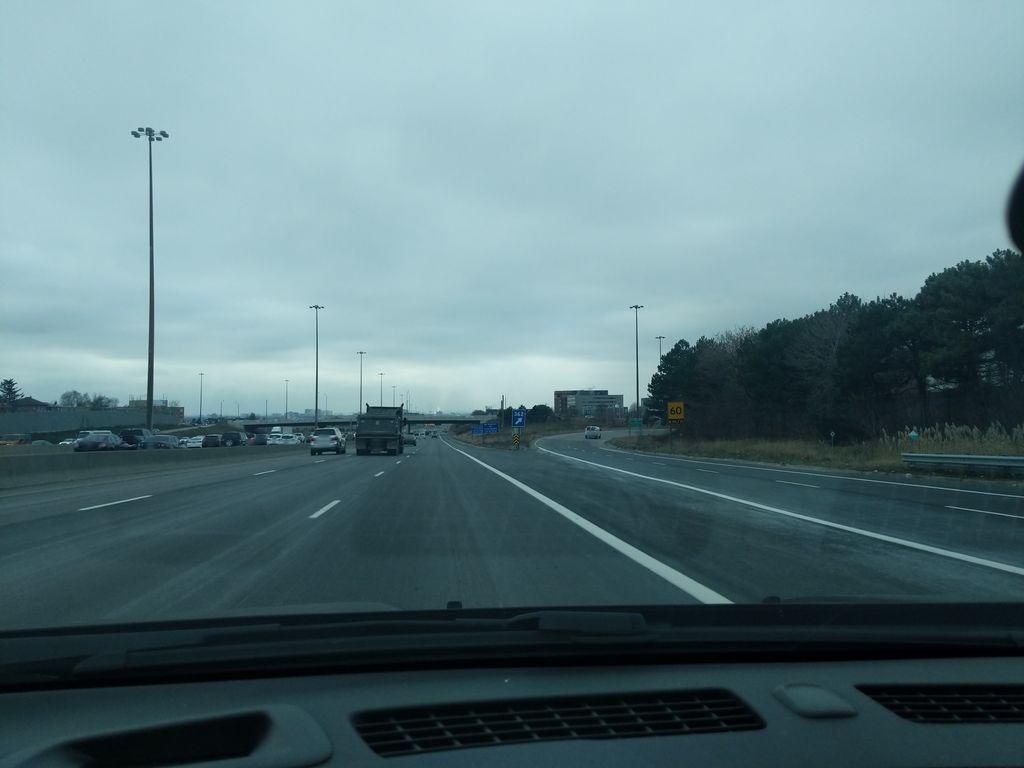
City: toronto